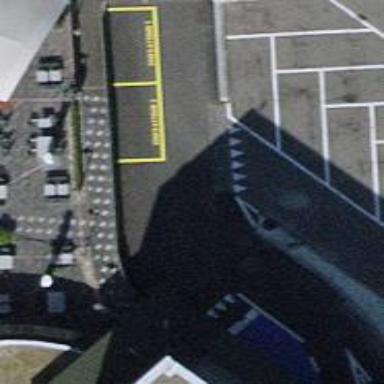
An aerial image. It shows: Road serving as parking aisle.